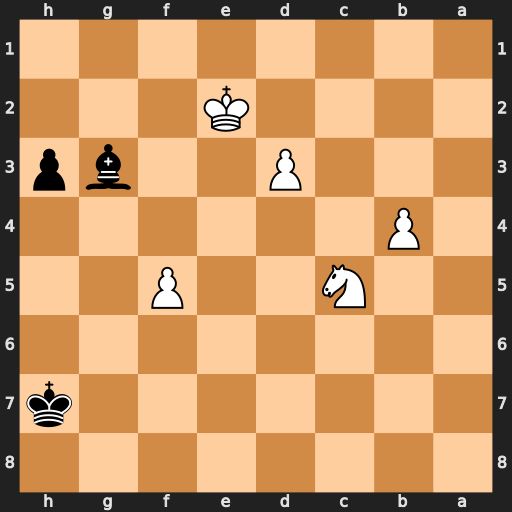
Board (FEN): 8/7k/8/2N2P2/1P6/3P2bp/4K3/8
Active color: b
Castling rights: -
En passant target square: -
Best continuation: h2 Kf3 h1=Q+